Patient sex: M
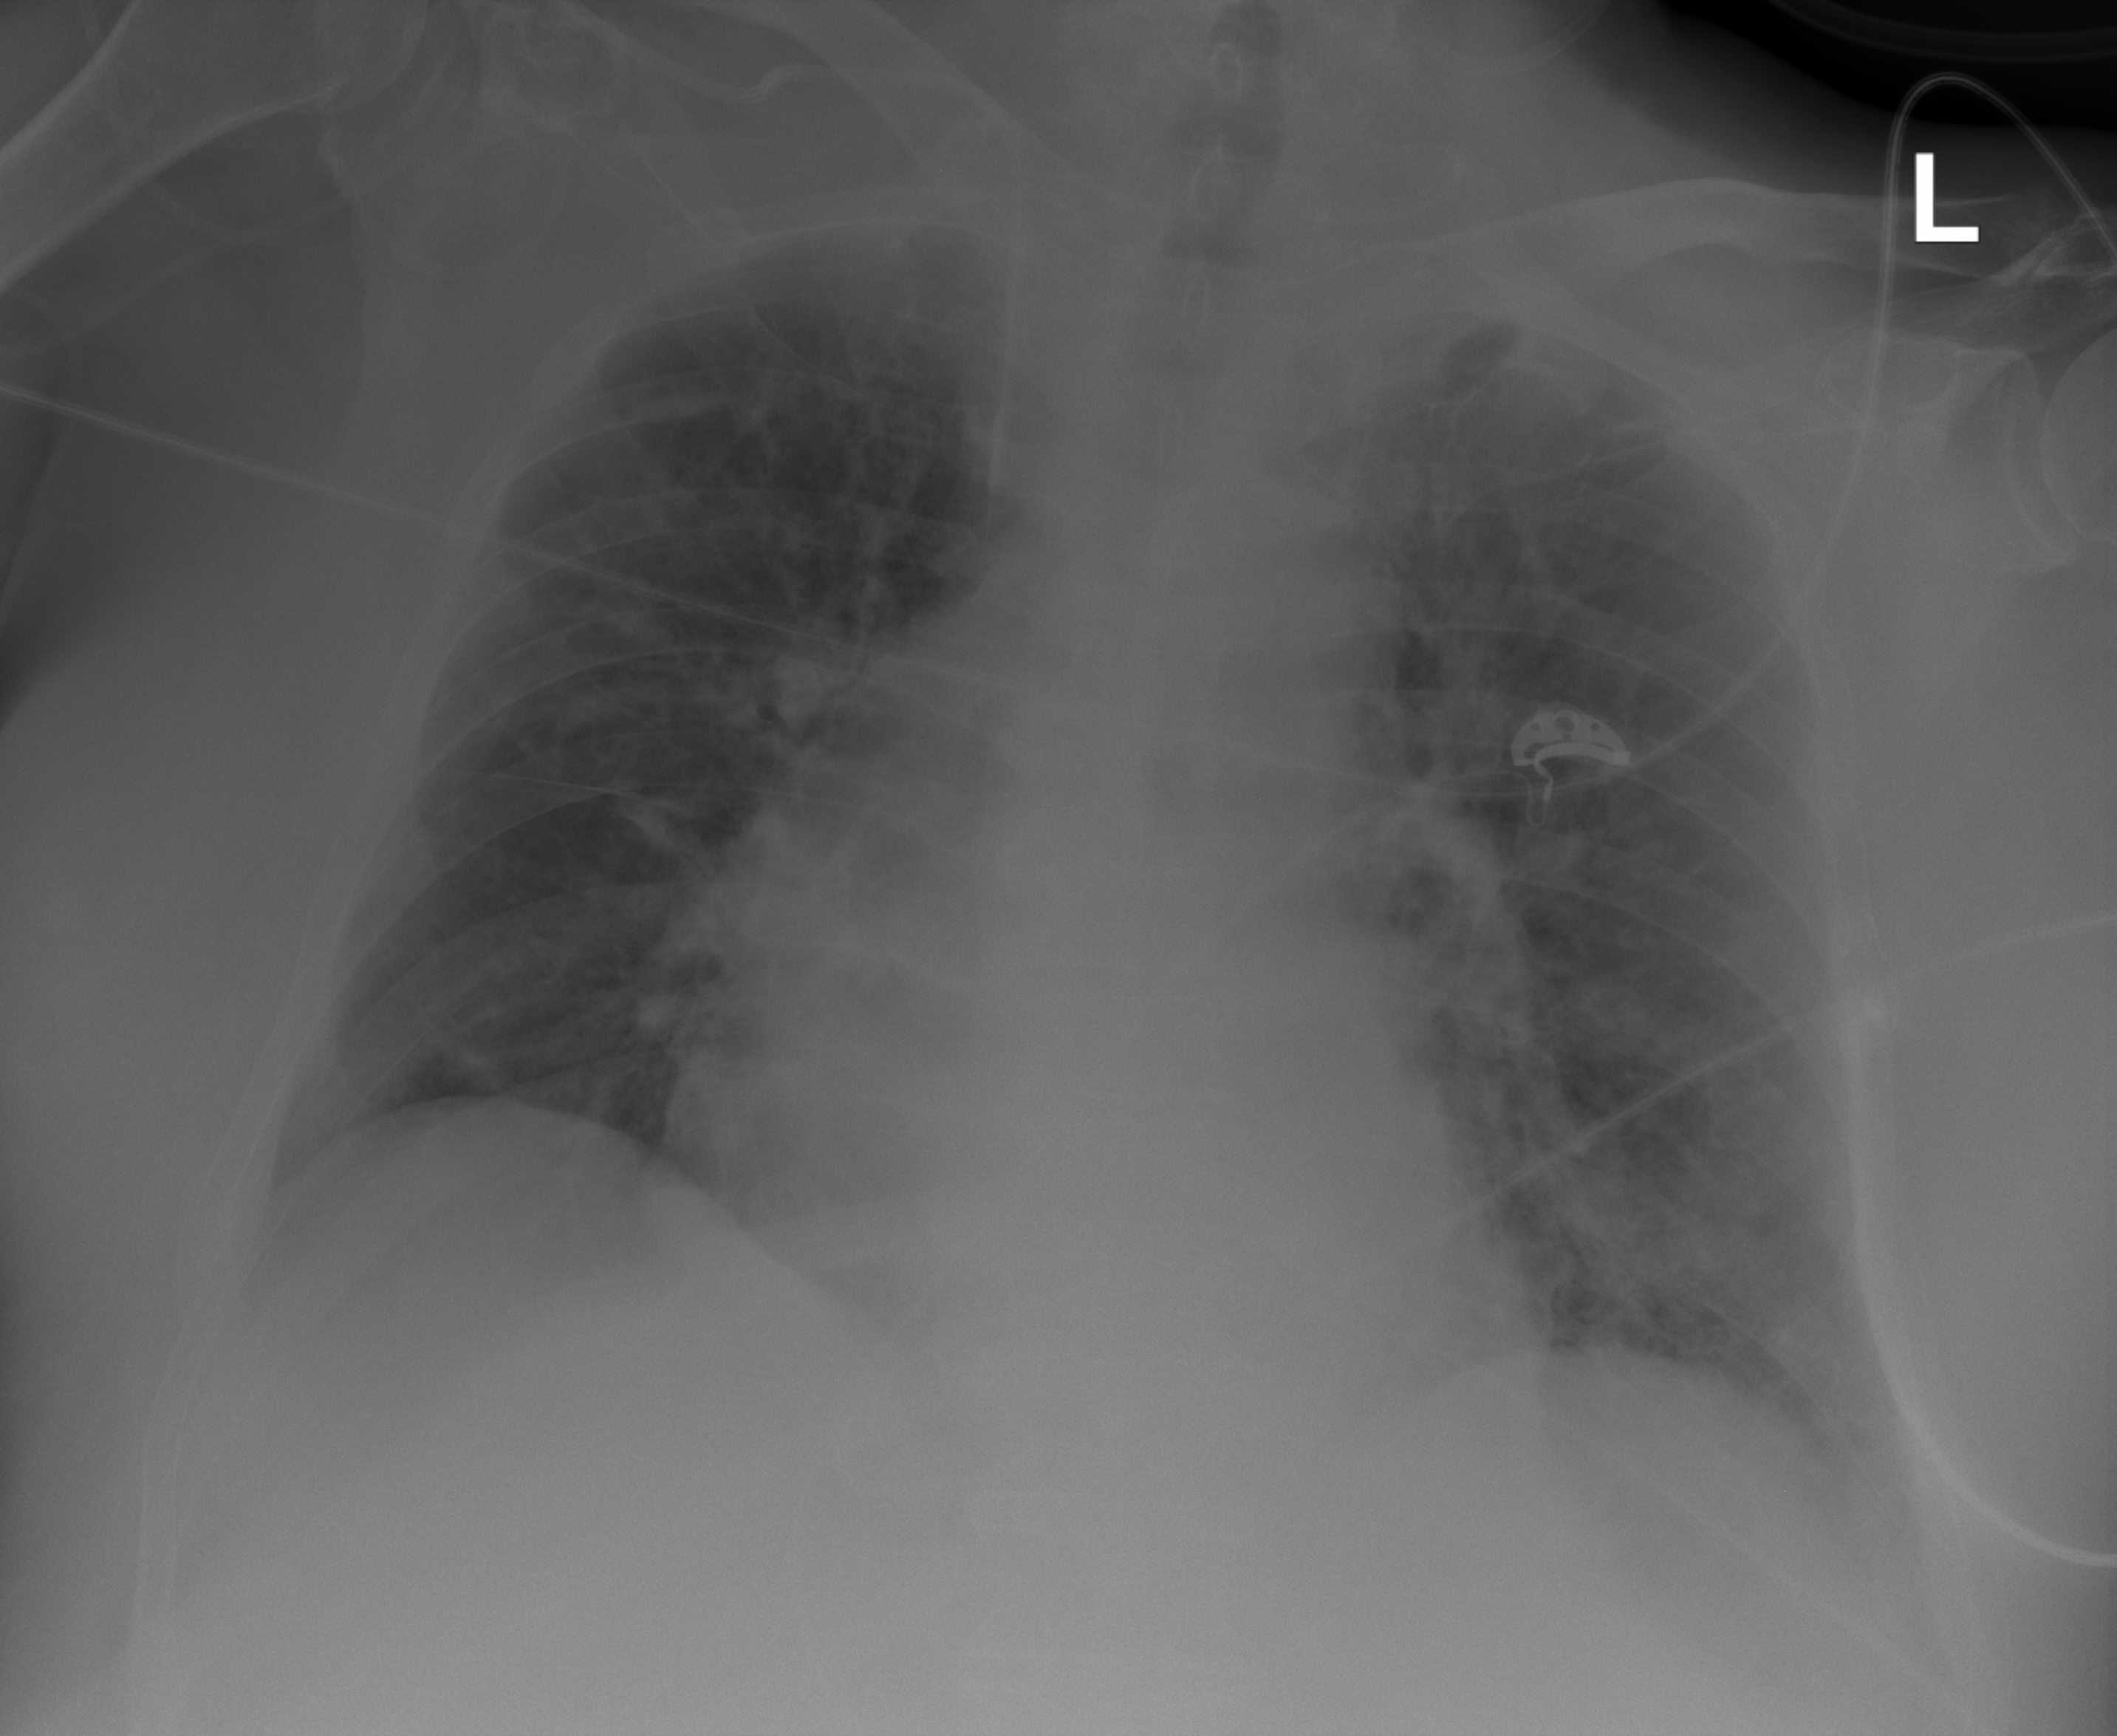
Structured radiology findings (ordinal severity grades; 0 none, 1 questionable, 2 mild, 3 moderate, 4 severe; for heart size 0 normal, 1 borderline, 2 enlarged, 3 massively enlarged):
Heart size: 0
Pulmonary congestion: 2
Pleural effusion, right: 0
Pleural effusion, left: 0
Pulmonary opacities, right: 2
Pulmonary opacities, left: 3
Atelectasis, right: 2
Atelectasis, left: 2